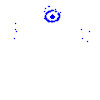
Particle: kaon